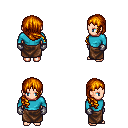
a pixel art fantasy rpg character, female body template, human, light skin, teal long-sleeve shirt, robe skirt, dark blonde right-swept hairstyle, metal gloves, four views (front, back, left, right), 2x2 character sprite sheet, small pixel art, hard edges, no anti-aliasing